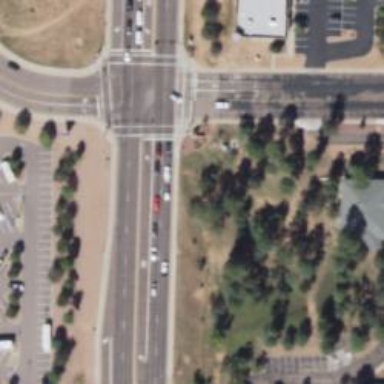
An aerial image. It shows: Solid stop line on the road.